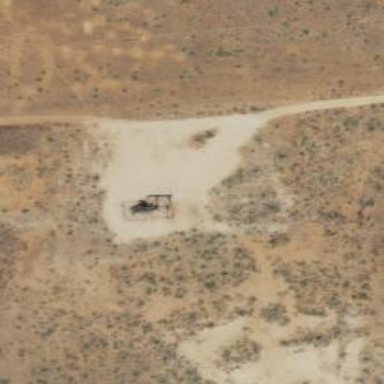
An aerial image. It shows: Petroleum well that is man-made.